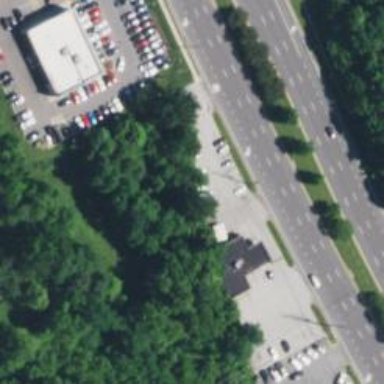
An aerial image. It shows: Car rental service.